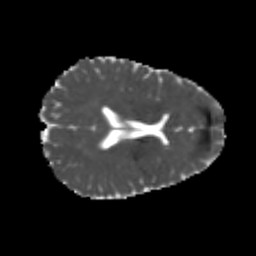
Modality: MD
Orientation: axial
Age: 24
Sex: female
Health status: healthy
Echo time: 0.074 s